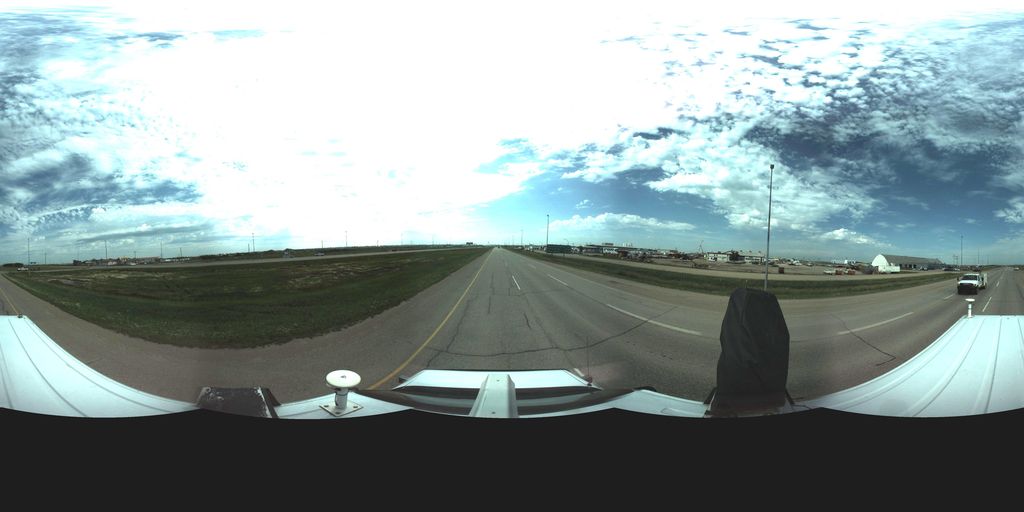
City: saskatoon